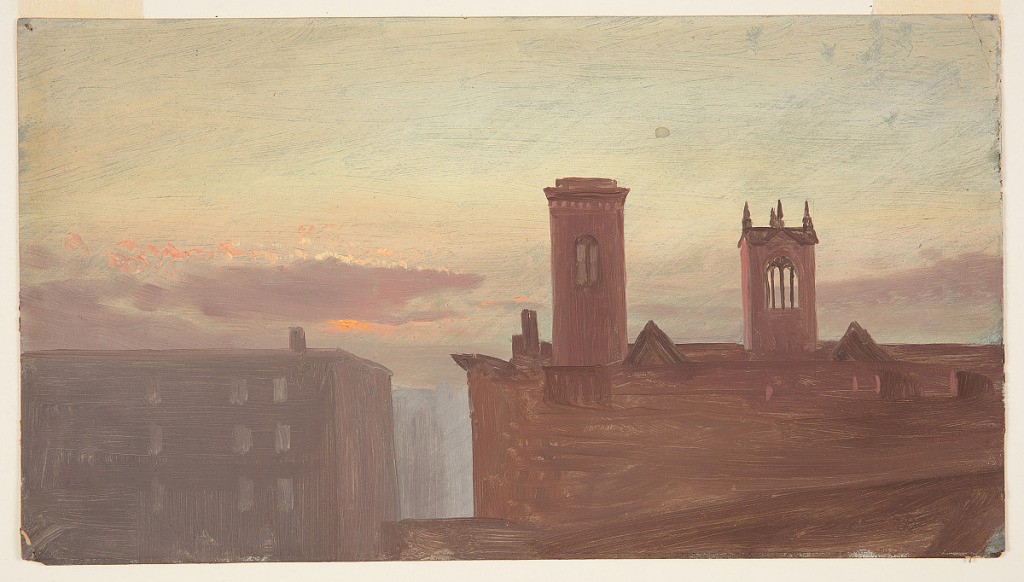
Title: Housetops at Dawn, 10th Street, New York, NY
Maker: Frederic Edwin Church, American, 1826–1900
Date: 1865–70
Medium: Brush and oil, graphite on paperboard
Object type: Drawing
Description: Landcape and architectural sketch showing view of buildings and sunrise near Church's 10th Street studio in Manhattan. Two towers rise from buildings at right, while townhouse at left features several windows. In background, the sunrise colors the clouds purple and orange, while the sky is a delicate gradient from pink to blue.